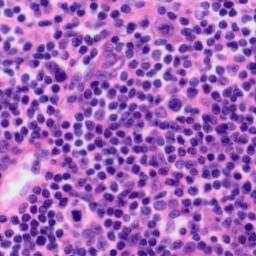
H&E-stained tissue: Tonsil